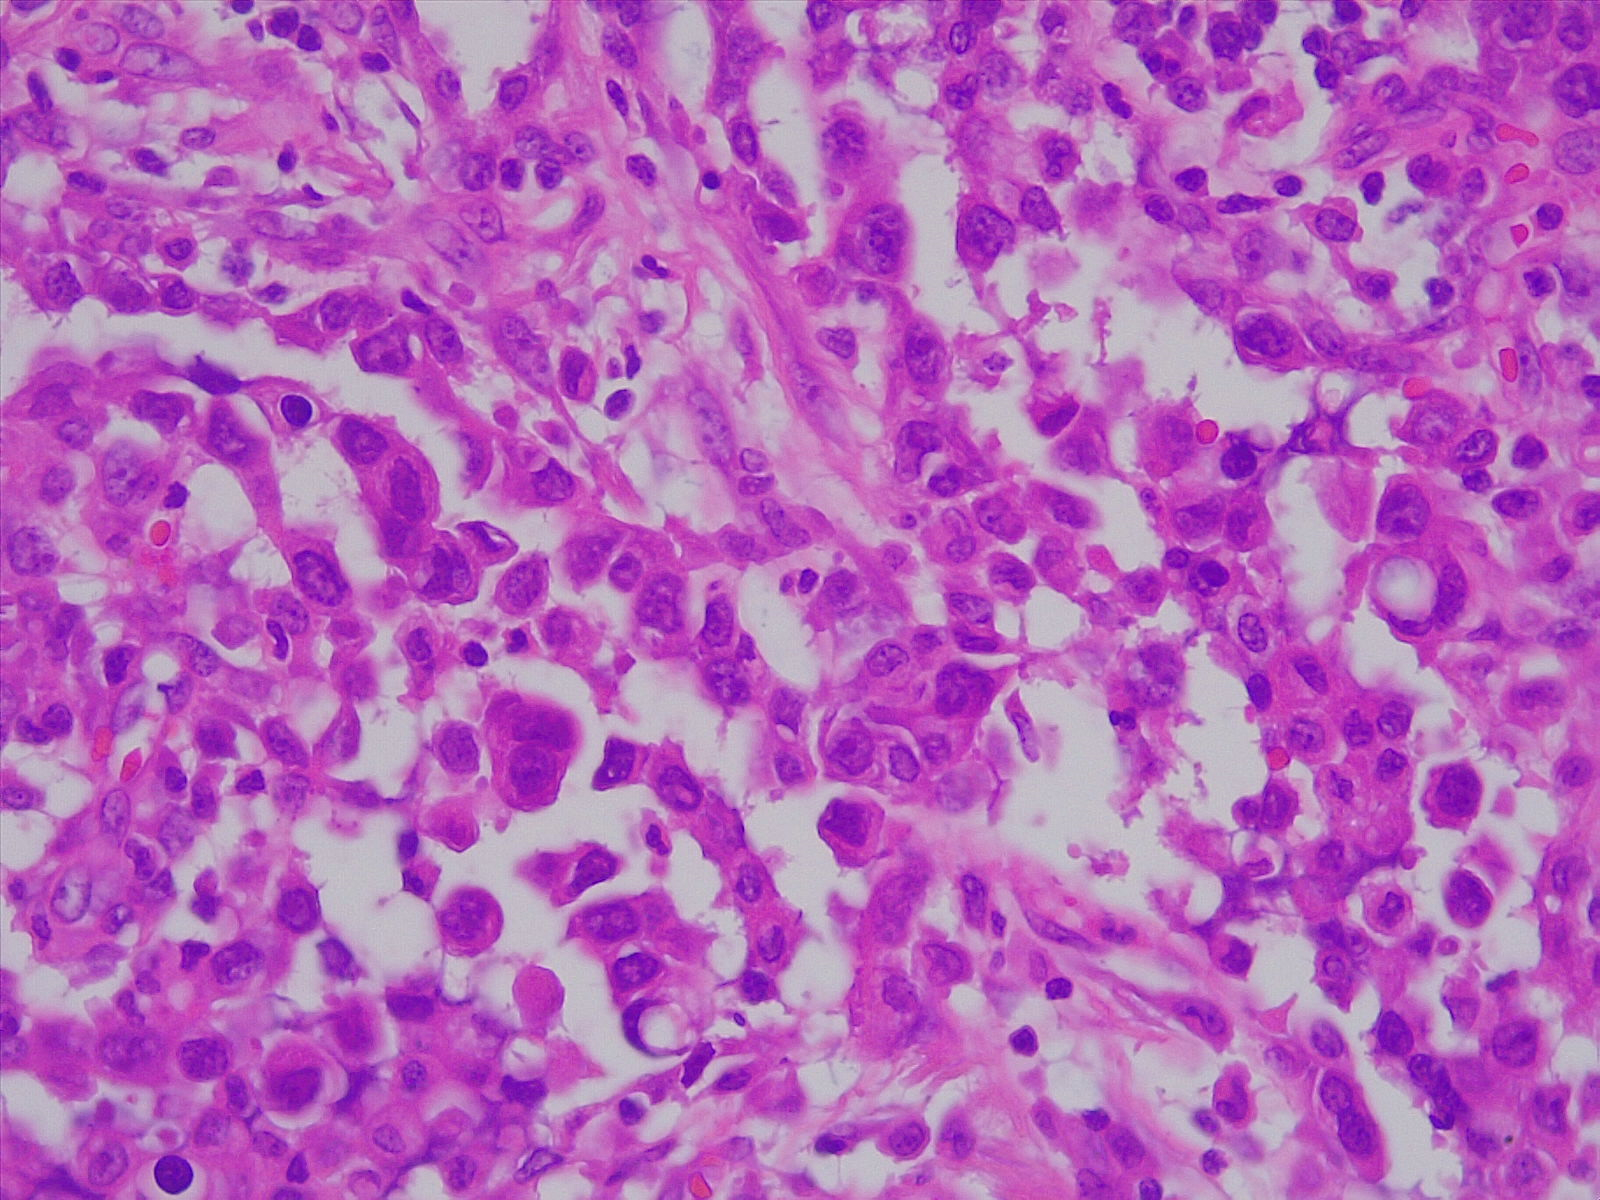
Label: lung adenocarcinoma, well differentiated